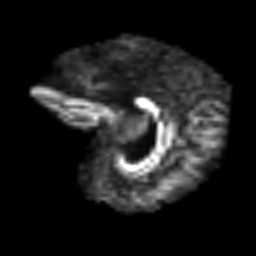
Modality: FA
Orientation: sagittal
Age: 54
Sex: female
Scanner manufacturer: siemens
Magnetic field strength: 3 T
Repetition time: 3.2 s
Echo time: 0.081 s